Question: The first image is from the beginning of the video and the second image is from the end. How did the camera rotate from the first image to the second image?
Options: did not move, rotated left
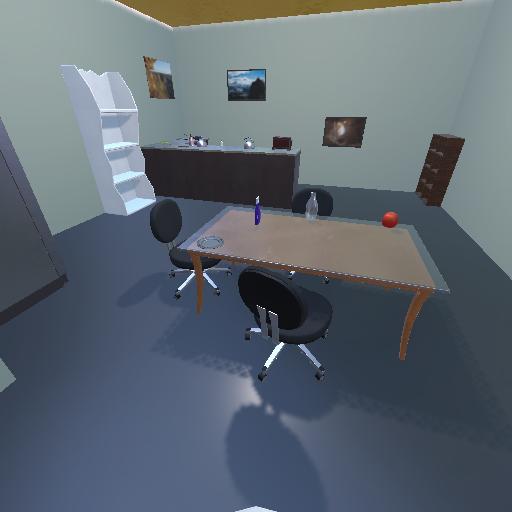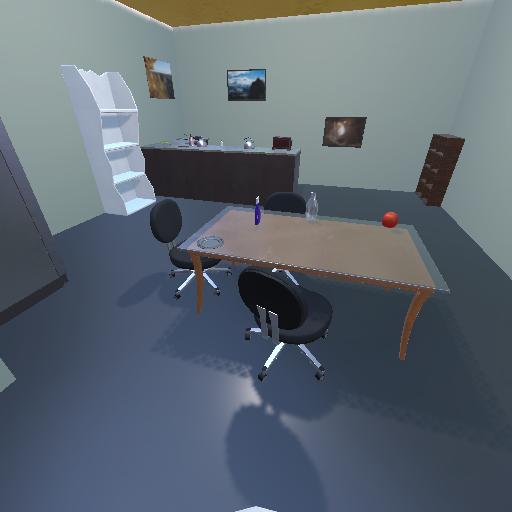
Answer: did not move